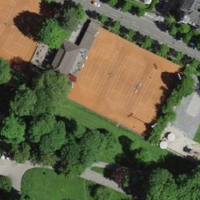
EUNIS habitat code: 53
Species observed at this site:
Pieris rapae
Maniola jurtina
Aphantopus hyperantus